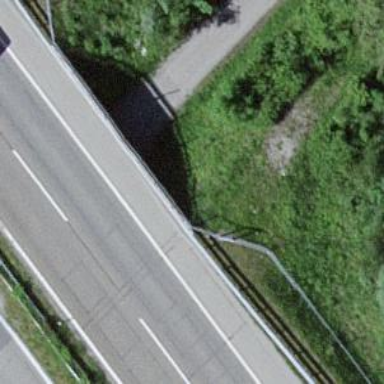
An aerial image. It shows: Asphalt track tunnel with grade1 tracktype.